Interaction volume radius: 5 \u00c5
Interaction volume height: 35 \u00c5
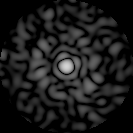
Disorder parameter: 0.8889